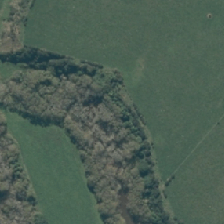
Land cover: lake_pond